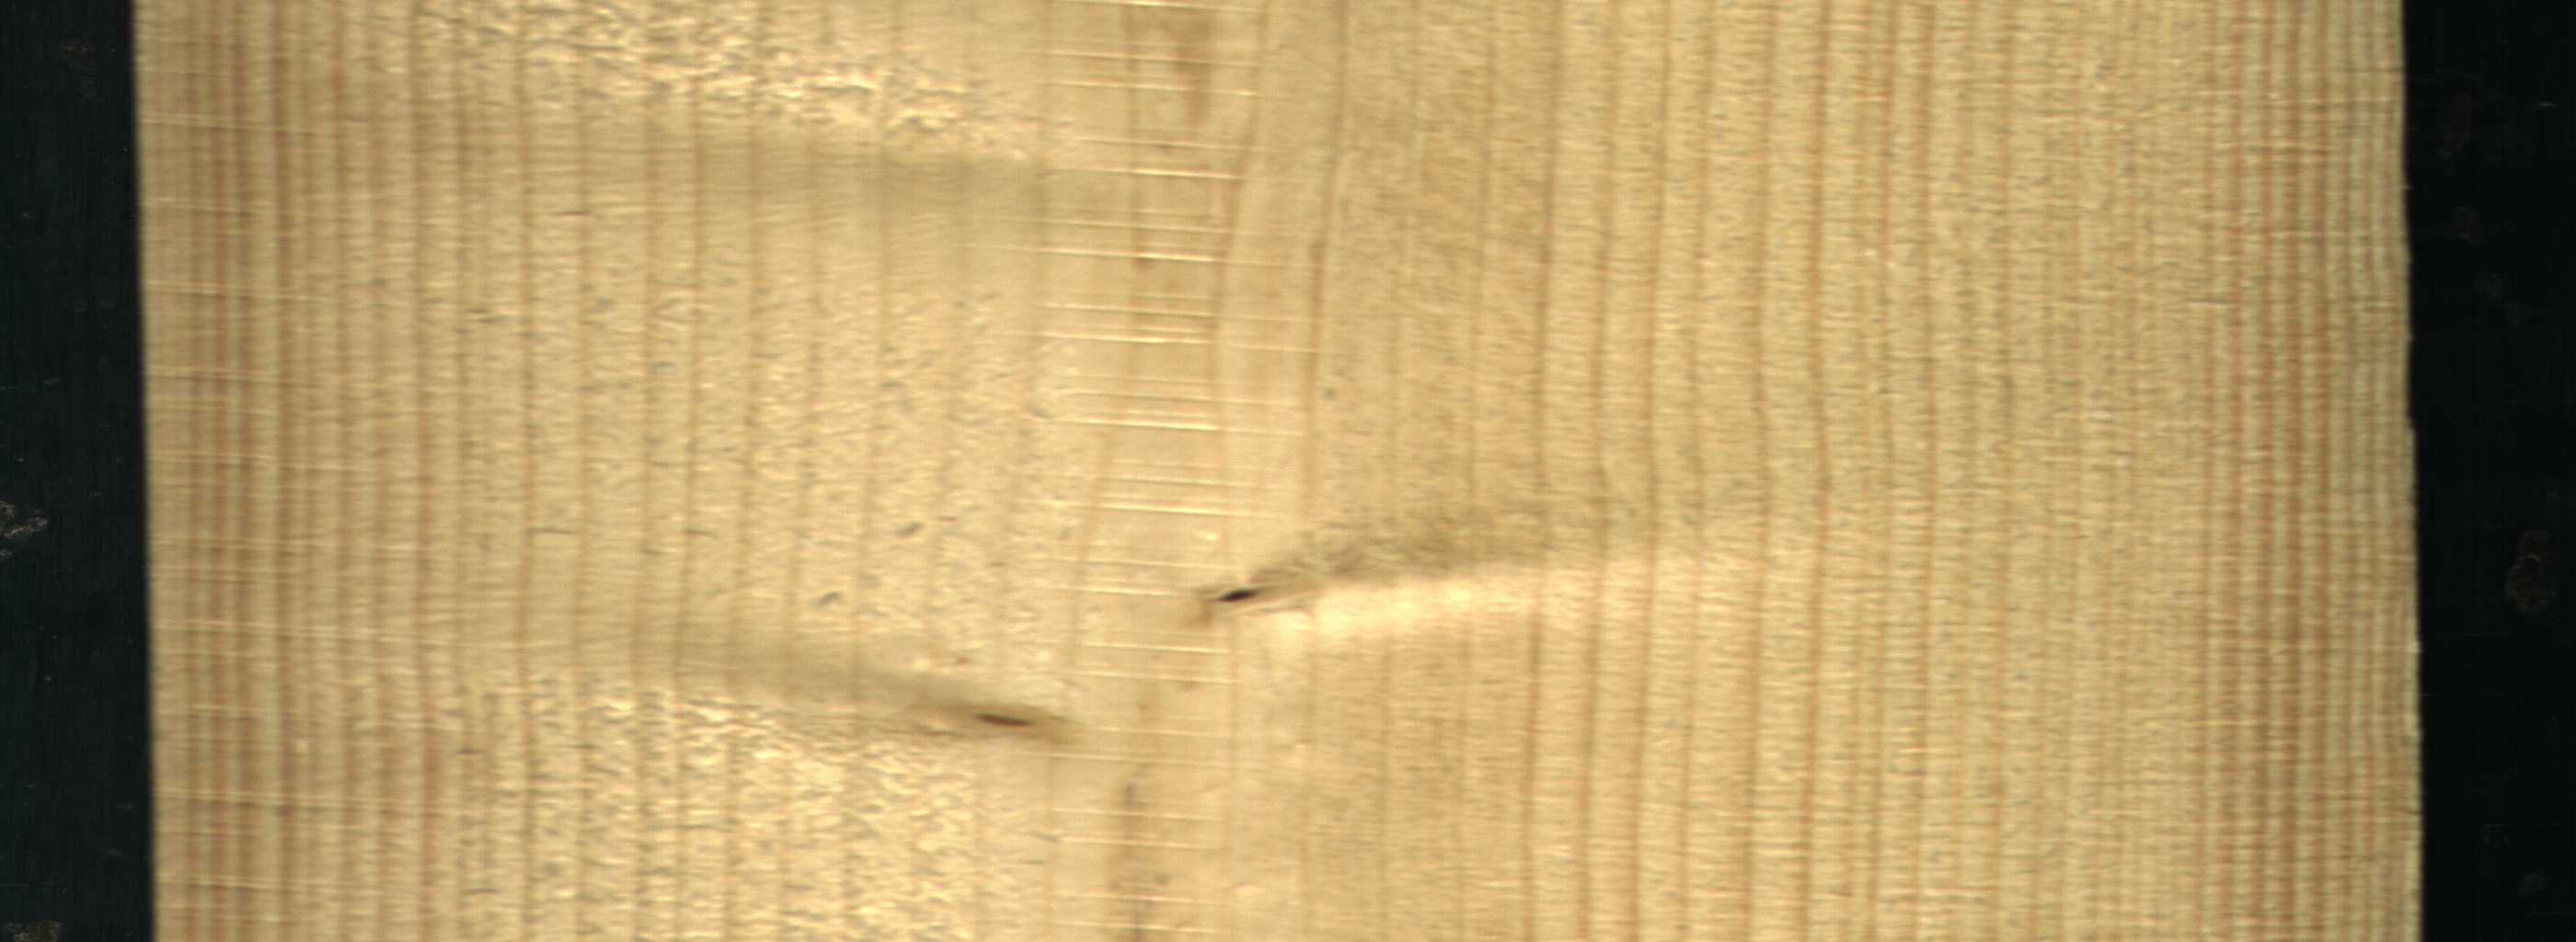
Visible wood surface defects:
Dead_Knot
Live_Knot